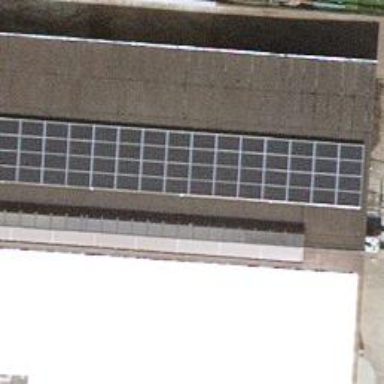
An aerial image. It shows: Solar photovoltaic panel generator.